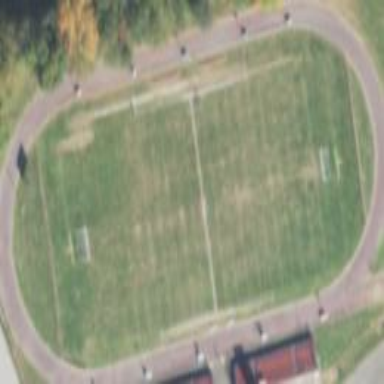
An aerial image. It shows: Athletic track located in leisure land area.